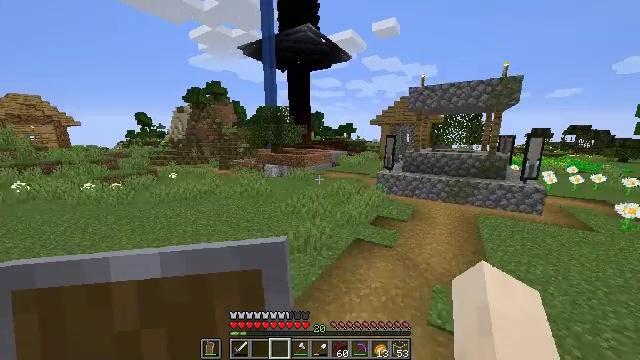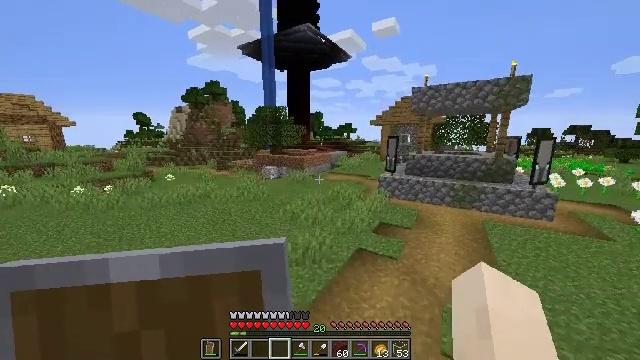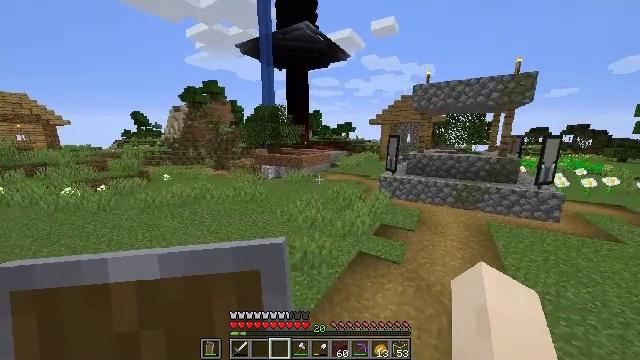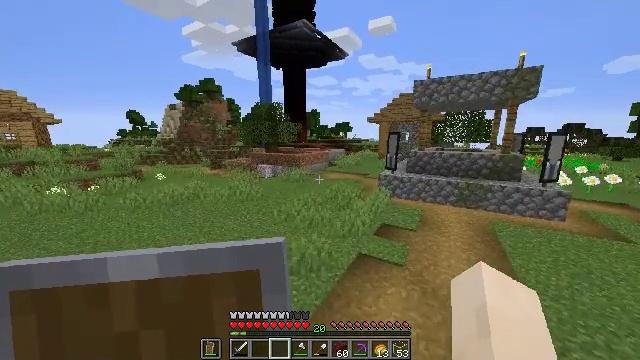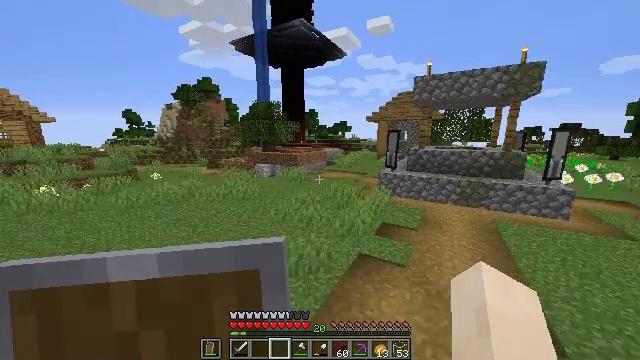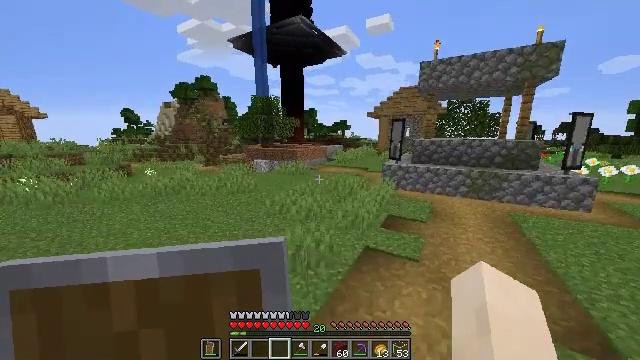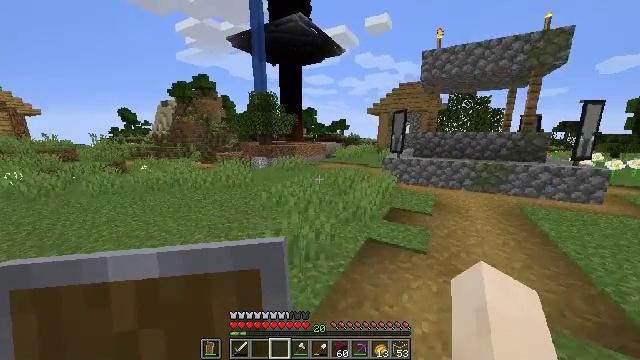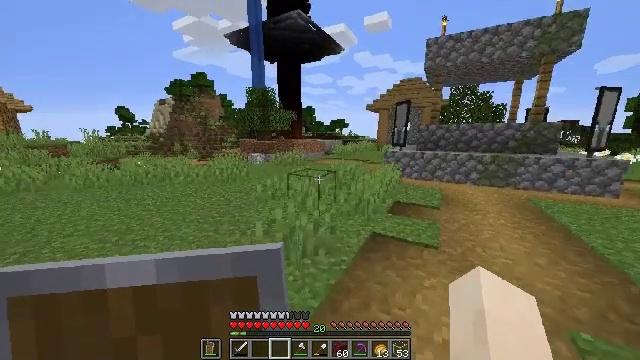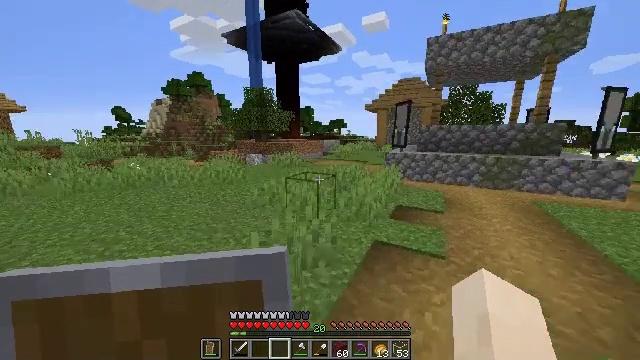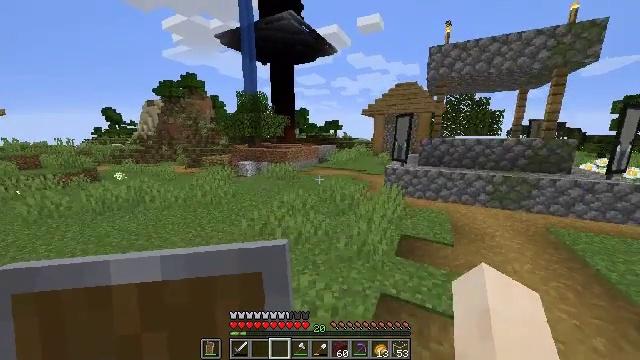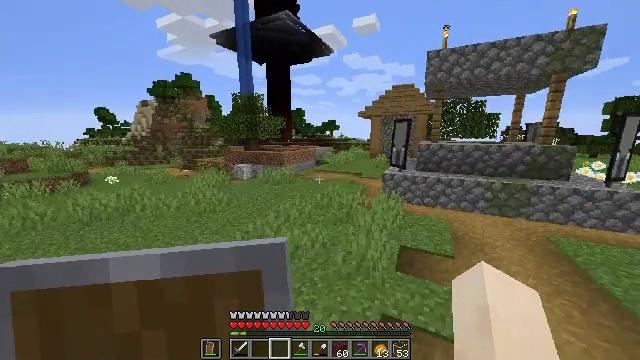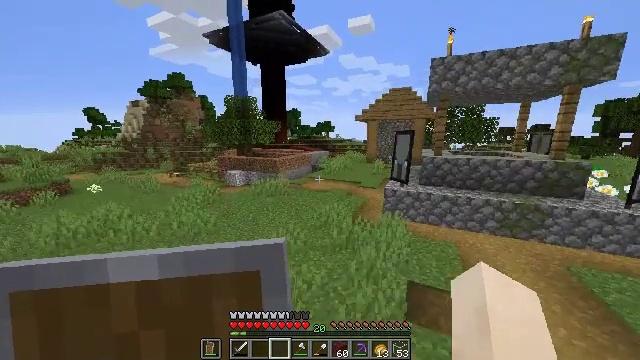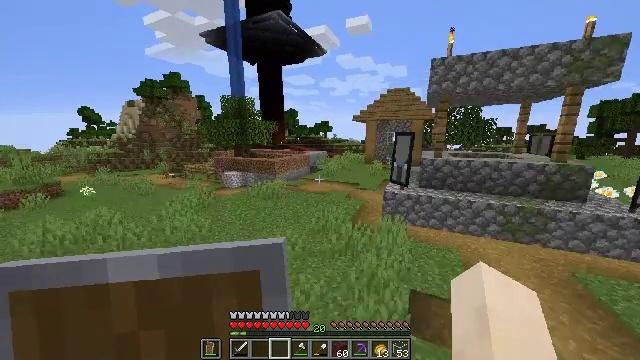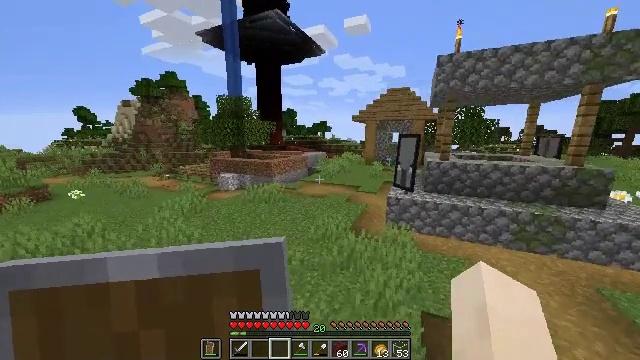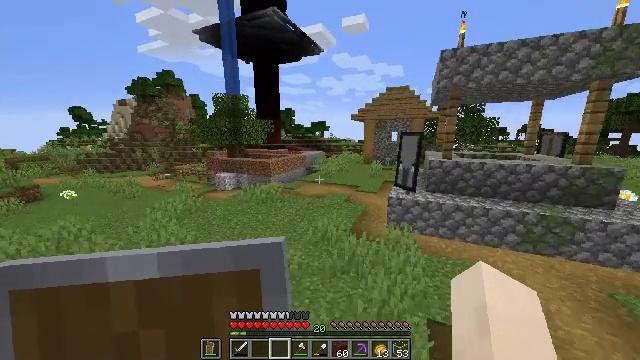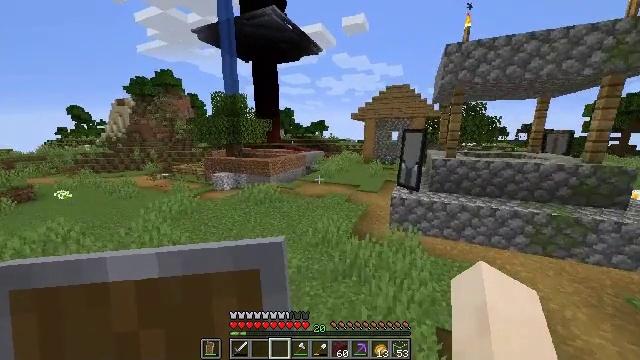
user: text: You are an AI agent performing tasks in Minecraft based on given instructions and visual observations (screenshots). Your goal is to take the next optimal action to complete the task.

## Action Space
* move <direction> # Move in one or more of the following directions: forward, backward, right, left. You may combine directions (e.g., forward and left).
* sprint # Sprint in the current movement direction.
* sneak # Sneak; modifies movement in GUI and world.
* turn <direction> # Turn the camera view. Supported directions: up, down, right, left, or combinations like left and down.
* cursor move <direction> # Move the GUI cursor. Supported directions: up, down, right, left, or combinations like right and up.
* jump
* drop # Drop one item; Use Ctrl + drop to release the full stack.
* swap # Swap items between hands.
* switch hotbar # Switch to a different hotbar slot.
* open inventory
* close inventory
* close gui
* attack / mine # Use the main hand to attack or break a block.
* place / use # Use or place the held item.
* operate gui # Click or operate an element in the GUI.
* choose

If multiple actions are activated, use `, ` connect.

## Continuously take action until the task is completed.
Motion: motion action
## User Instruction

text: Dig up some sand.
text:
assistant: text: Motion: move forward, jump
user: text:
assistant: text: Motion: move forward, jump
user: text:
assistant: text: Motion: move forward, jump
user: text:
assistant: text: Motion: move forward, jump
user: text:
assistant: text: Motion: move forward, jump
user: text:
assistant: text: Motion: move forward, jump
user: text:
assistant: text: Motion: move forward, jump
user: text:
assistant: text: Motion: move forward, jump
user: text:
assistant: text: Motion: move forward, turn right, jump
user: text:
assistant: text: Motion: move forward, jump
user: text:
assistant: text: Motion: move forward, turn right, jump
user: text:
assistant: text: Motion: move forward, jump
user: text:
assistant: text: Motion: move forward, jump
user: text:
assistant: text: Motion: move forward, jump
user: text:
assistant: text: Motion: move forward, jump
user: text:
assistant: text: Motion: move forward, jump
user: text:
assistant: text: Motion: move forward, jump
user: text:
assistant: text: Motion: move forward, jump
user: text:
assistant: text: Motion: move forward, jump
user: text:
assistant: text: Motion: move forward, jump
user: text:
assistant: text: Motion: move forward, jump
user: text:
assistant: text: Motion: move forward, jump
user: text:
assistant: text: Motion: move forward, jump
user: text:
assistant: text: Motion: move forward, jump
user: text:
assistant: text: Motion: move forward, jump
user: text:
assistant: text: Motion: move forward, jump
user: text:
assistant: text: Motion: move forward, turn right, jump
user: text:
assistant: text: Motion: move forward, turn right
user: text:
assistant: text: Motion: move forward, turn right
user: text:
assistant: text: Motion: move forward